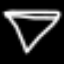
Label: diamond